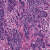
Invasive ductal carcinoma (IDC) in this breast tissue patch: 1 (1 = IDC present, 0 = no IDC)